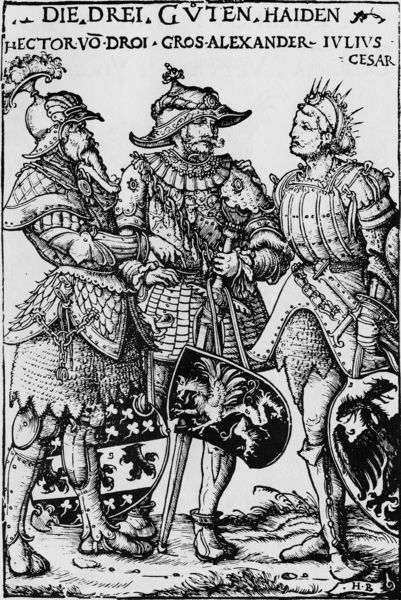
Titel: Bildnis von Hector, Alexander dem Großen und Julius Caesar
Künstler: Hans Burgkmair
Institution: (Seriendruck)
Schlagwörter: adler, mann, weiß, menschen, frau, grau, männer, schwarz, zeichnung, bart, bärte, federn, stehen, bildnis, drei, krone, renaissance, schuhe, kette, grafik, füsse, soldaten, schild, druckgrafik, hector, schwert, ketten, degen, helm, krallen, ritter, rüstung, wappen, helme, harnisch, krieger, löwe, kupferstich, helden, drache, die, schilde, caesar, rüstungen, doppelkopf, alexander, hektor, barg, haiden, heiden, guten